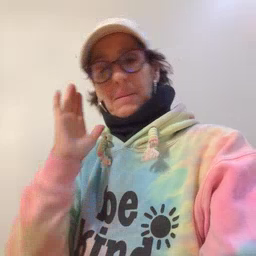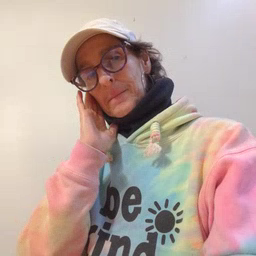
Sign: bed